Question: I want to simulate the rotating Moon on the upper-right corner of this <URL>
If I already have the material "picture"
Give me some simple sample or tip then I will research it.

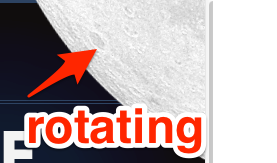
Answer: That site uses css transforms.Please check the demo I made.
## Full Screen Demo
### JS Fiddle
To achive that ouput, Create animation keyframes first
'''
@-webkit-keyframes rotate {
from {
-webkit-transform: rotate(0deg);
}
to {
-webkit-transform: rotate(360deg);
}
}
'''
then use it.
'''
.moon{
-webkit-animation:rotate 420s infinite linear;
}
'''
To make it work in other browsers, add css prefixes to your animations and usage like
'''
-ms
-o
-moz
'''